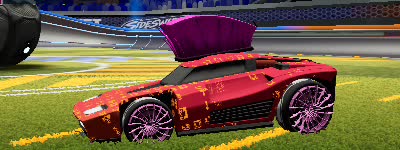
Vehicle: breakout